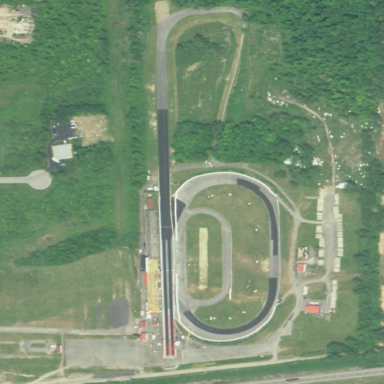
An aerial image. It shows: Asphalt raceway designed for motor sports.